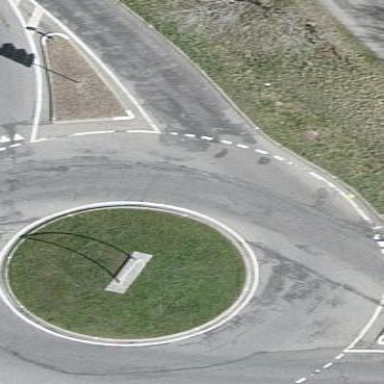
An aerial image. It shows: Asphalt road that is secondary route leading to roundabout.